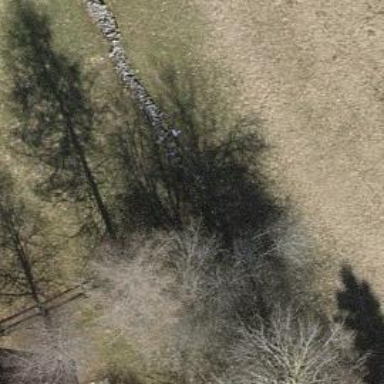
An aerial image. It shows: Wall made of dry stone.